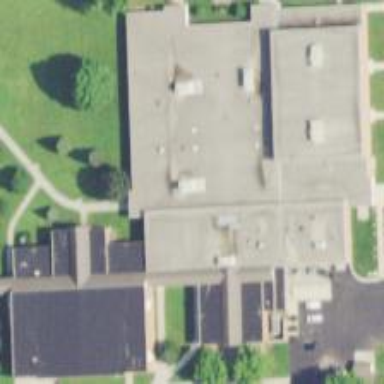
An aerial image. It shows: School building.